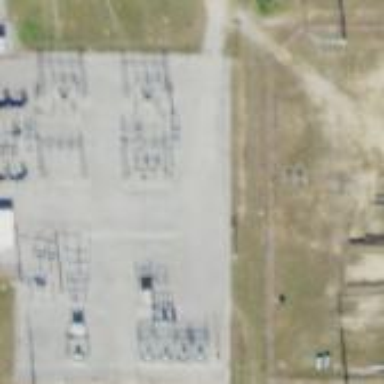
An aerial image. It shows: Outdoor distribution substation protected by fence.